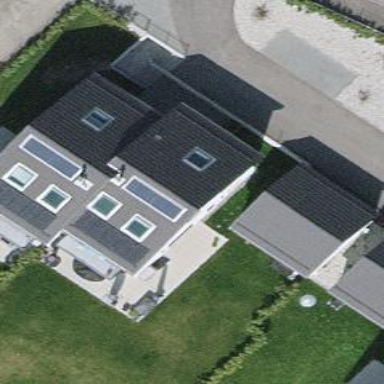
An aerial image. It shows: Simple house.